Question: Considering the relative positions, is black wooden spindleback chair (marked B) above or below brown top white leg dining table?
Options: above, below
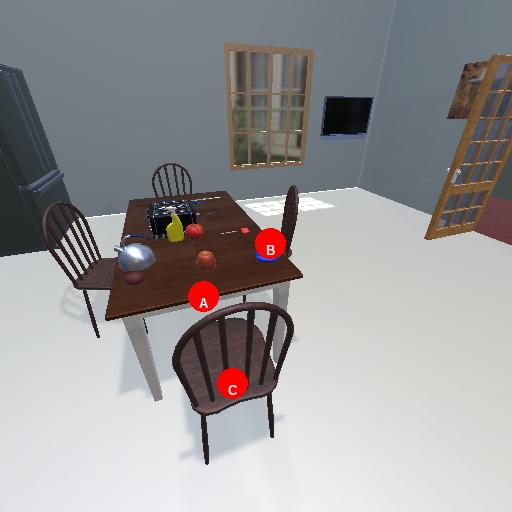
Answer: above